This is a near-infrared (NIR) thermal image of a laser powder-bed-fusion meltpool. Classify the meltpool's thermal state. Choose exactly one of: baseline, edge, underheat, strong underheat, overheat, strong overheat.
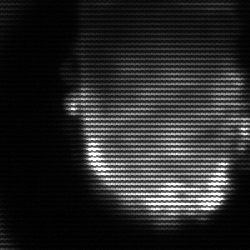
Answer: baseline